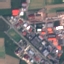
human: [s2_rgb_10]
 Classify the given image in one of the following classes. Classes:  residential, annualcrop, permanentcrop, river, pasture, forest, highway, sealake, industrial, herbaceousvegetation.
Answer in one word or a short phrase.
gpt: Industrial